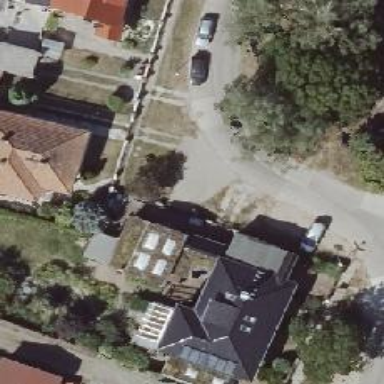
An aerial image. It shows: Driveway.